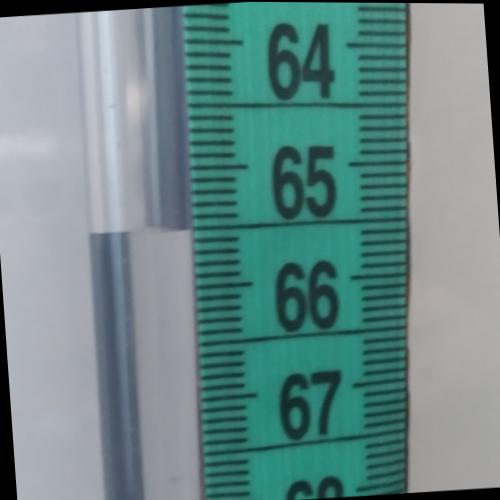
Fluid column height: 65.5 cm